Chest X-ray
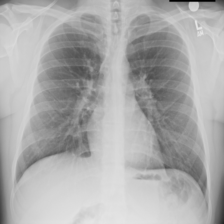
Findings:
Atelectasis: negative
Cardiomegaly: negative
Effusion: negative
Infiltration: negative
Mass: negative
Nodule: negative
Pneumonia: negative
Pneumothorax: negative
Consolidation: negative
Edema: negative
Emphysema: negative
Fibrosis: negative
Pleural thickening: negative
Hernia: negative